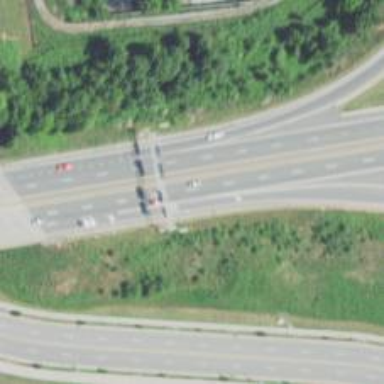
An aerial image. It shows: Motorway junction.